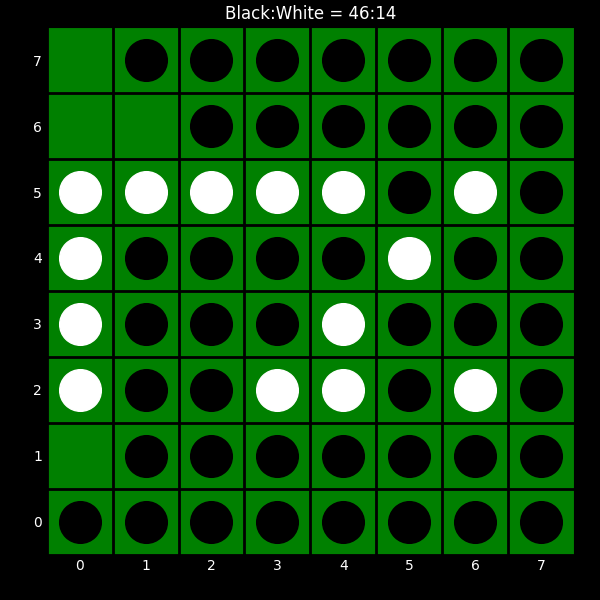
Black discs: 46
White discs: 14